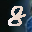
Label: 8